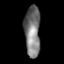
Tissue: prostate
Cell type: Myeloid cells
Senescence score: 0.7765
Nuclear area (px): 786
Mean DAPI intensity: 120.056